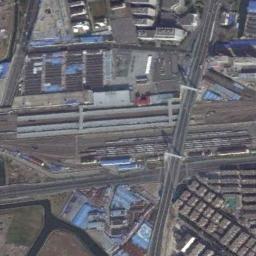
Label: railway_station